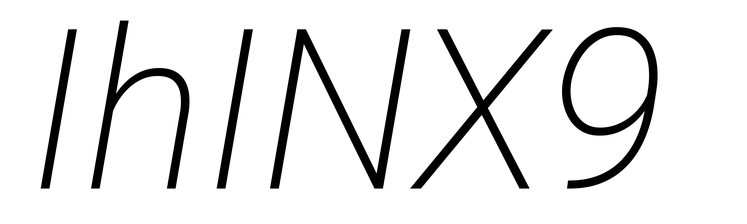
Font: Roboto-Italic_ExtraLight_Italic